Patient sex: F
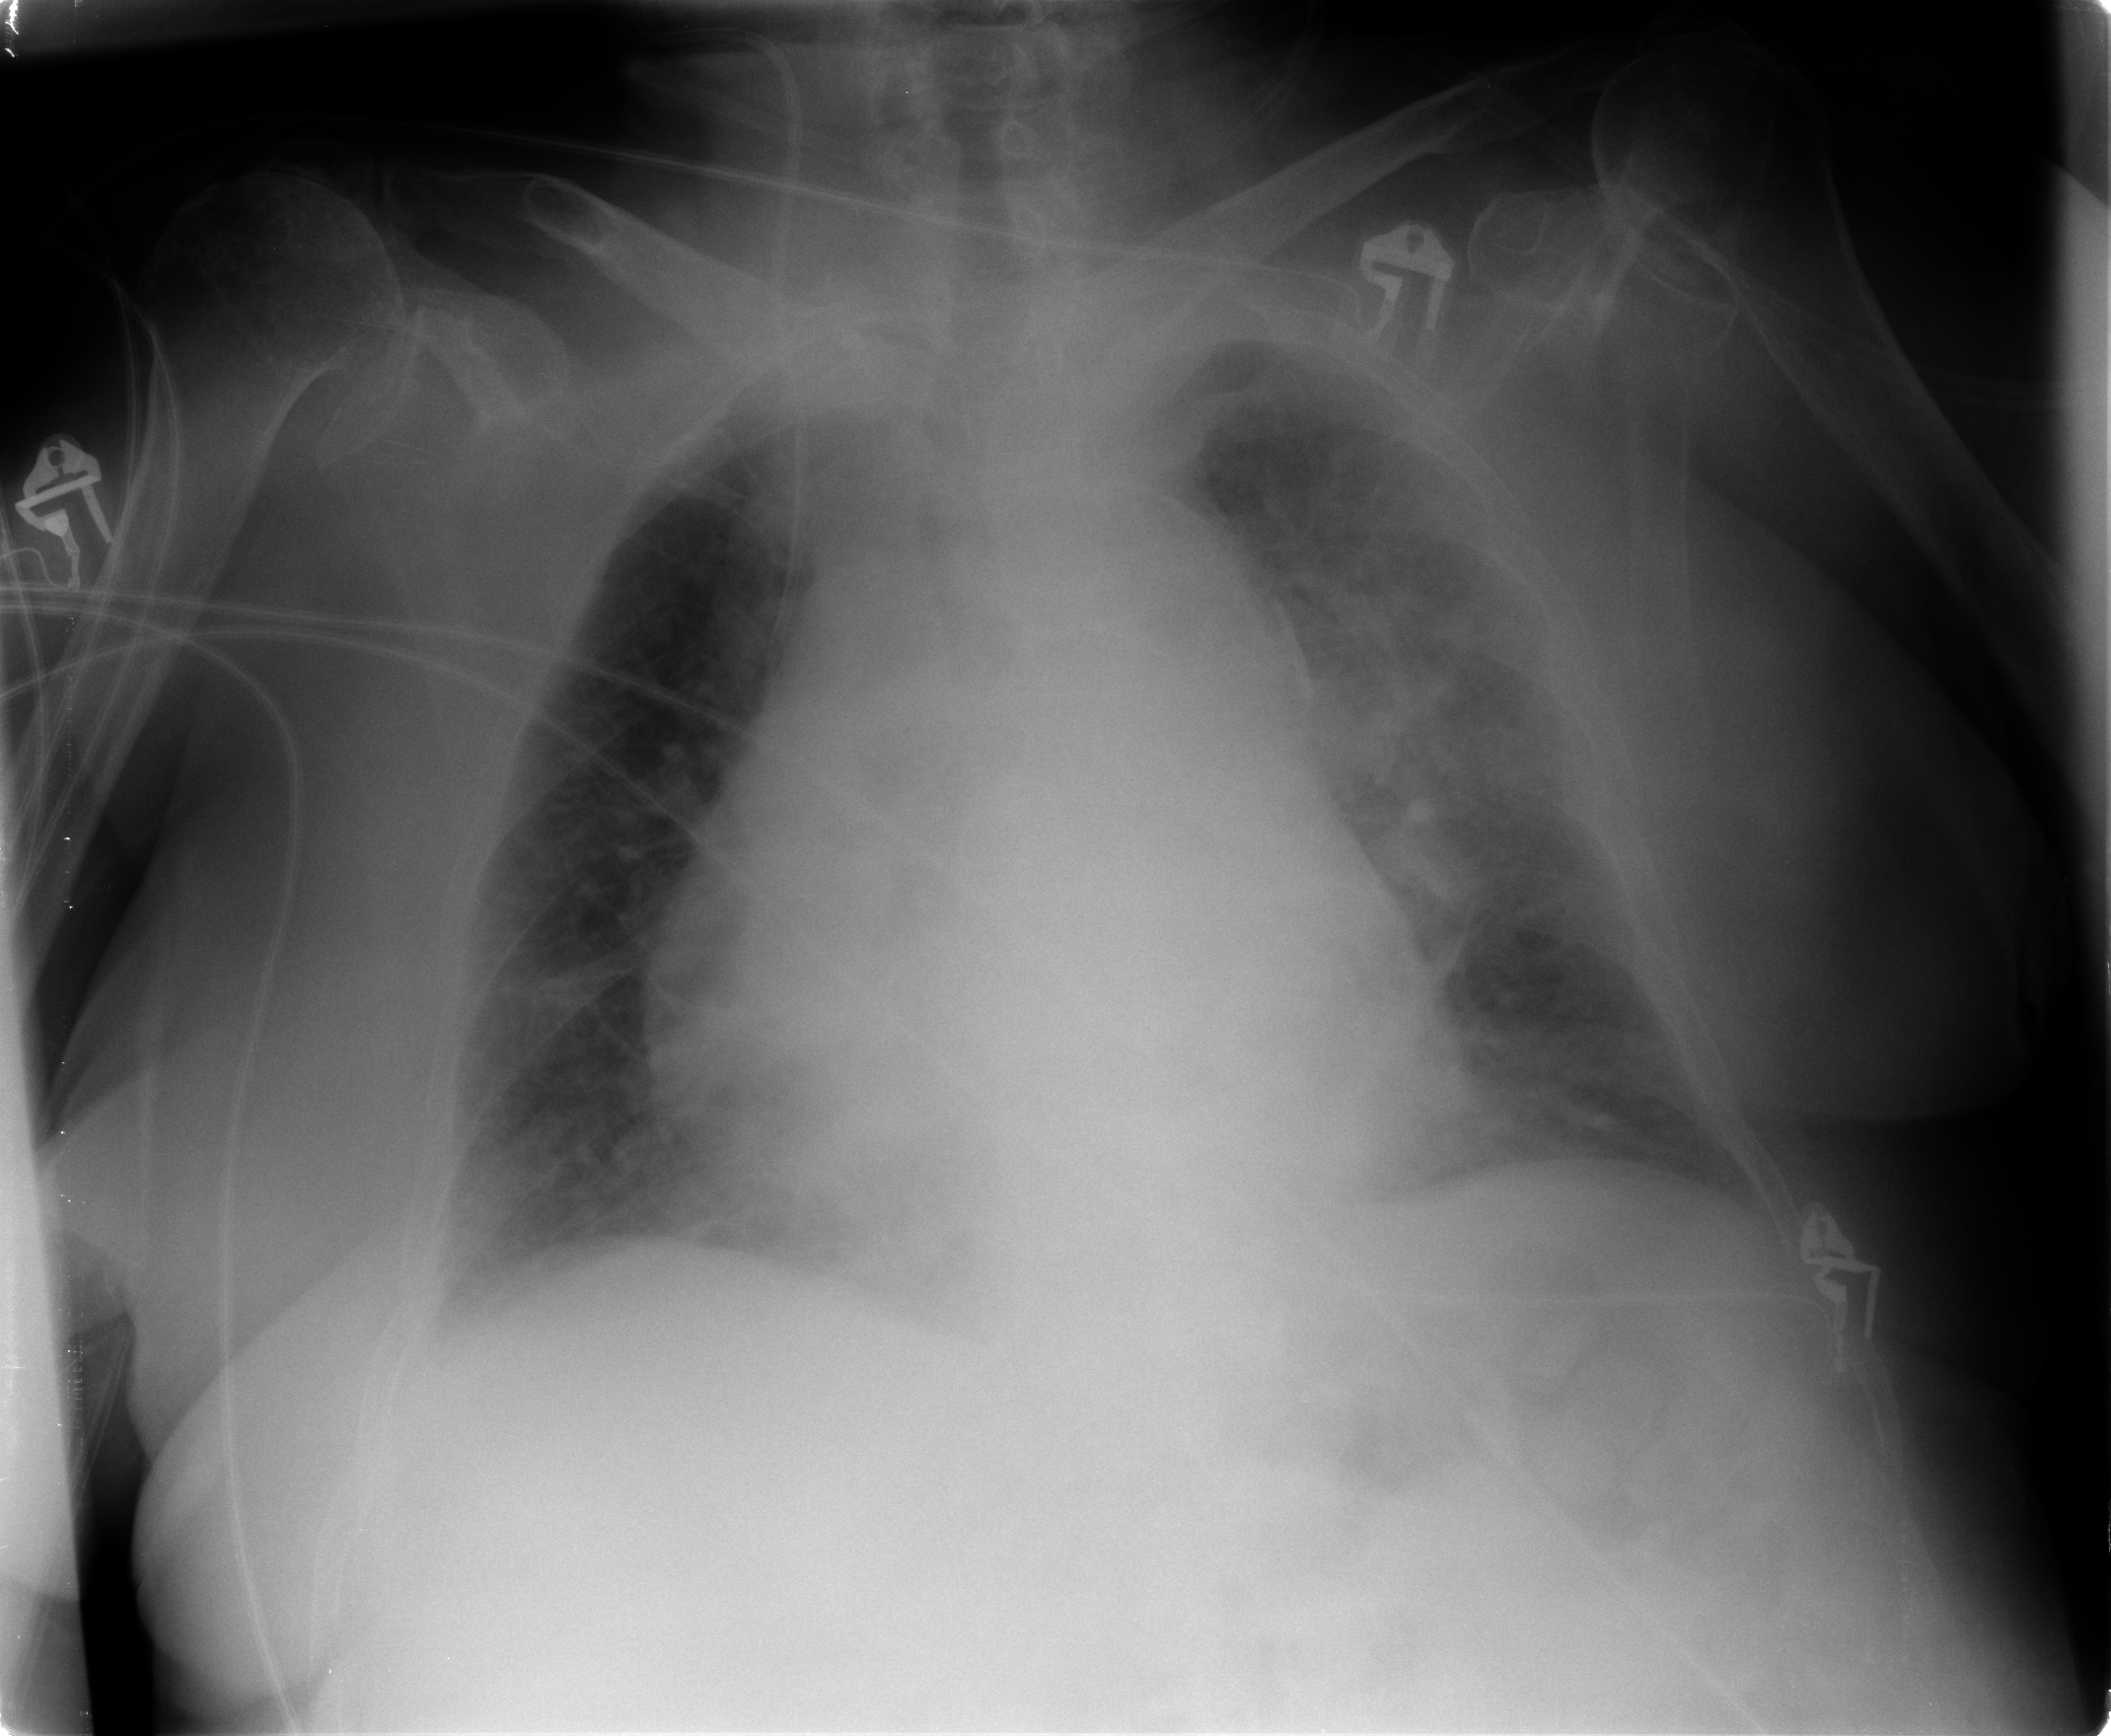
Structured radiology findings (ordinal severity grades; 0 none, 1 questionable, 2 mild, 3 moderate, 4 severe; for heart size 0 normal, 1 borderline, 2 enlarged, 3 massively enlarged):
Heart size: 2
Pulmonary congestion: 2
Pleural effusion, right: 1
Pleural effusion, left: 0
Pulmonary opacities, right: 0
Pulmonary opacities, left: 2
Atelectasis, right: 1
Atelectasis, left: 1